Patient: sex F, age 46
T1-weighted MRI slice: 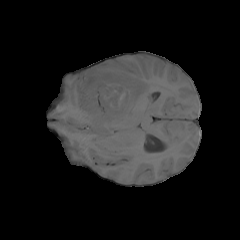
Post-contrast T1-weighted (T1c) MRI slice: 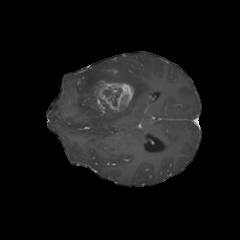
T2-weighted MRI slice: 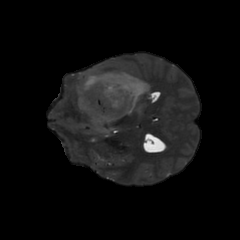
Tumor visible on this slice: yes
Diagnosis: Glioblastoma, IDH-wildtype
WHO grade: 4